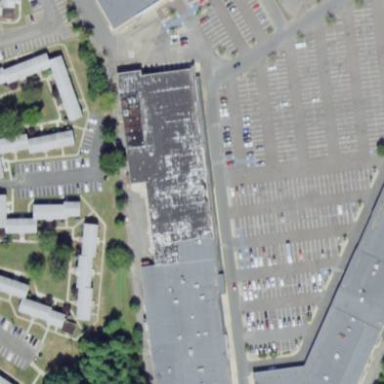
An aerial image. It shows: Mall building.